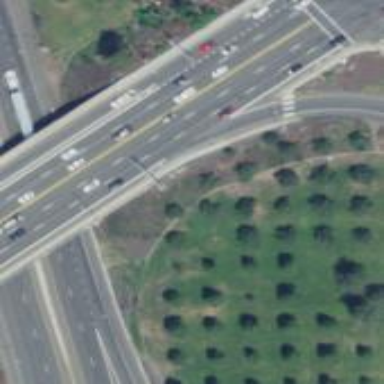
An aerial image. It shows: Bridge for trunk highway with expressway access.